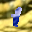
Label: 1